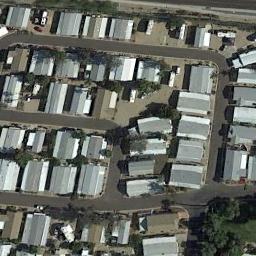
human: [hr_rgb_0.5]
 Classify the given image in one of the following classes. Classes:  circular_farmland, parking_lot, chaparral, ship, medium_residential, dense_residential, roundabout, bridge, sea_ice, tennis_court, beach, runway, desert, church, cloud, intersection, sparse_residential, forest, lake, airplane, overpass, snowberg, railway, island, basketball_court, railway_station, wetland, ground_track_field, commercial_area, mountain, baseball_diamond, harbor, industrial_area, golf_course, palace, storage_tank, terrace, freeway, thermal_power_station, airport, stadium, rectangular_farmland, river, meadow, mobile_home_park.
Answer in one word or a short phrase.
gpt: mobile_home_park